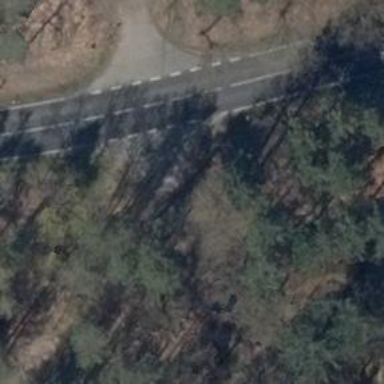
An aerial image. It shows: Emergency access point on the road.